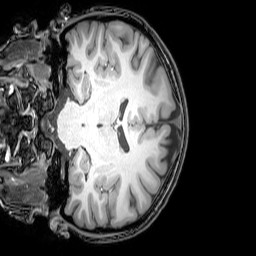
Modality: T1w
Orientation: coronal
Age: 24
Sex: female
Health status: healthy
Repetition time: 0.081 s
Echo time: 0.037 s